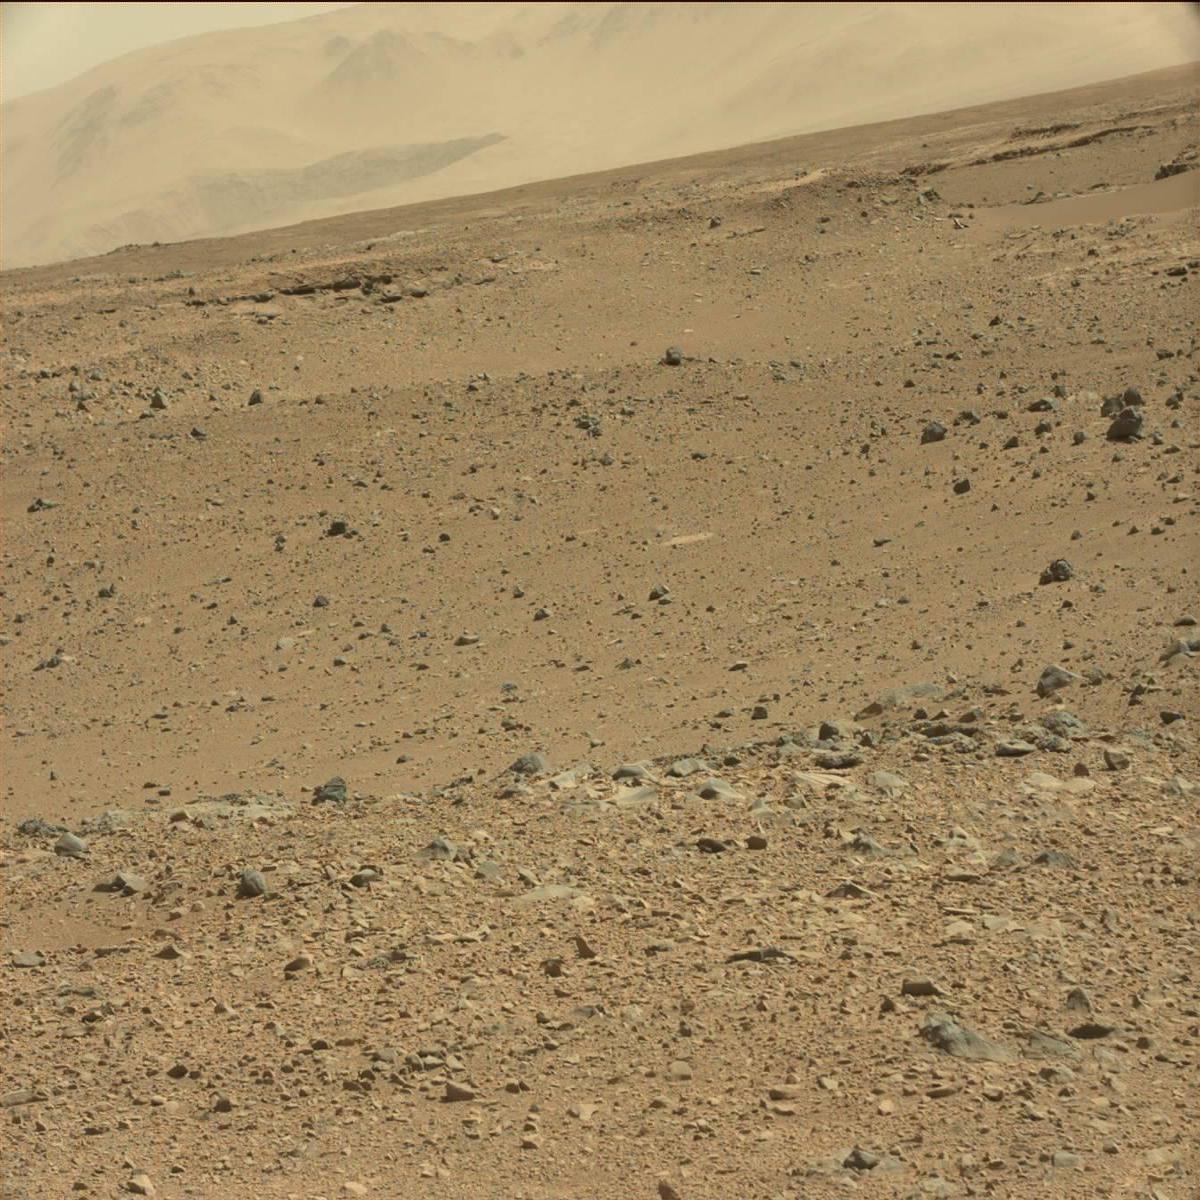
Terrain classes present: Bedrock, Ridge, Rock, Sand / Soil, Sky